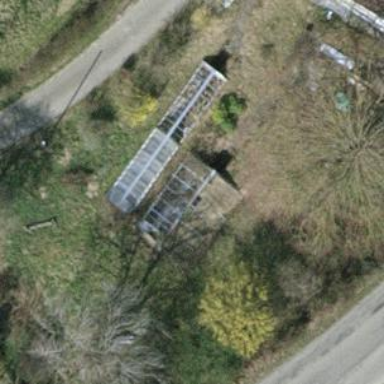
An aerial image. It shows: Greenhouse.